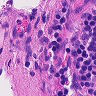
Metastatic tissue present: no